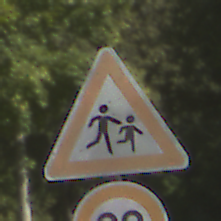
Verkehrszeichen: KinderLinks
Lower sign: Geschwindigkeit90
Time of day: Midday
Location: Outdoor (RoadRail)
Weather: Clear
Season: NotSpecified
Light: Natural